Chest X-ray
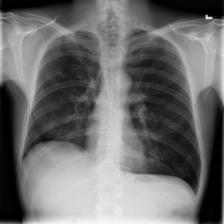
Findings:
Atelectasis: negative
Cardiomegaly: negative
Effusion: negative
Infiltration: negative
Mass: negative
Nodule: positive
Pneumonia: negative
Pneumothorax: negative
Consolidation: negative
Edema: negative
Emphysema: negative
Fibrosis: negative
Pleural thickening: negative
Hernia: negative